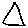
Label: triangle